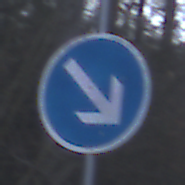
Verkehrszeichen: VorgeschriebeneVorbeifahrtRechts
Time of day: MorningAfternoon
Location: Outdoor (Nature)
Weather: Overcast
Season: Winter
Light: Natural